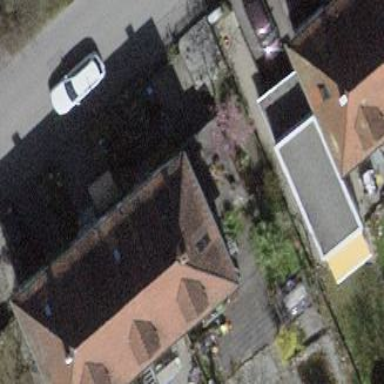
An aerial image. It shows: Semidetached house.